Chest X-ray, AP view. Patient: 33 years old, sex F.
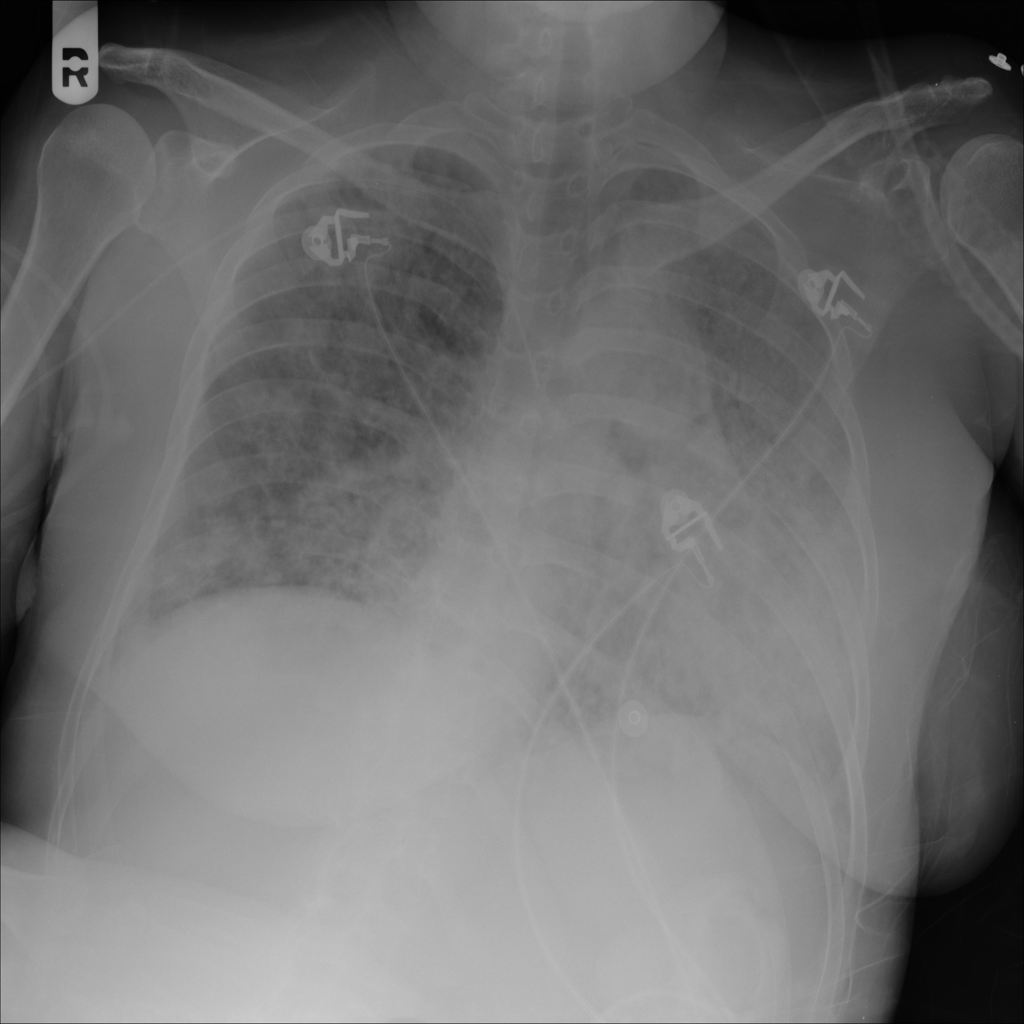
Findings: Consolidation